Question: Consider the following two elements:
'''
<button type="submit" class="button">Test</button>
<a href="#" class="button">Test 2</a>
'''
...which use the following style definition:
'''
.button {
background-color: yellow;
color: white;
border: 1px solid orange;
display: inline-block;
font-size: 24pt;
padding: 2px 16px;
text-decoration: none;
}
'''
This produces two buttons beside each other with an equal height in Chrome. However, Firefox renders the button on the left with a height '1px' greater than the button on the right (the '<a>'):

What do I need to do to get the two buttons to have the same height? It seems like the 'font-size' is causing the problem - but I need that attribute.
---
Fiddle: <URL>
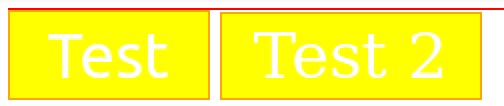
Answer: The solution in <URL> completely eliminates the height difference:
'''
.button::-moz-focus-inner {
border: 0;
}
'''